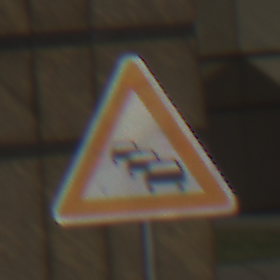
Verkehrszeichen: Stau
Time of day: MorningAfternoon
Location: Outdoor (Urban)
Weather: PartlyCloudy
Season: NotSpecified
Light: Natural